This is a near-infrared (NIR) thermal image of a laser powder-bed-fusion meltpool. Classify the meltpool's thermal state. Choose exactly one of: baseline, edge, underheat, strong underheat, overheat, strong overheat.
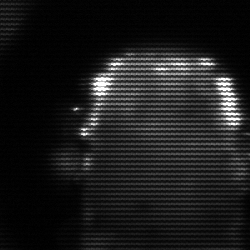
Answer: baseline